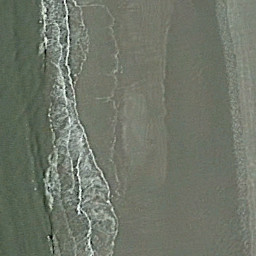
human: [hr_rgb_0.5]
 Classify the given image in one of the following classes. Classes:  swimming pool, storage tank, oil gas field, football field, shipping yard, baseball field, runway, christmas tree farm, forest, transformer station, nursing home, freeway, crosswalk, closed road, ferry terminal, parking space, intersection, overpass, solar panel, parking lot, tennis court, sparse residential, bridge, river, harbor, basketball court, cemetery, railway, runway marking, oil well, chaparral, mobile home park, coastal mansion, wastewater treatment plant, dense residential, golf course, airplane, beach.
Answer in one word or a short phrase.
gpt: beach